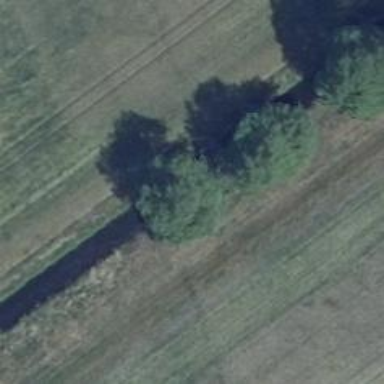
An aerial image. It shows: Row of deciduous broadleaved trees.